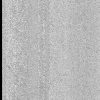
Atmospheric dust classification: dusty